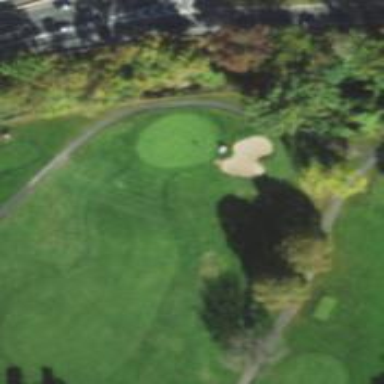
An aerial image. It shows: View of golf hole.